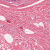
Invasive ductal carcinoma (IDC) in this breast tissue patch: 0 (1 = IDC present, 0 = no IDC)